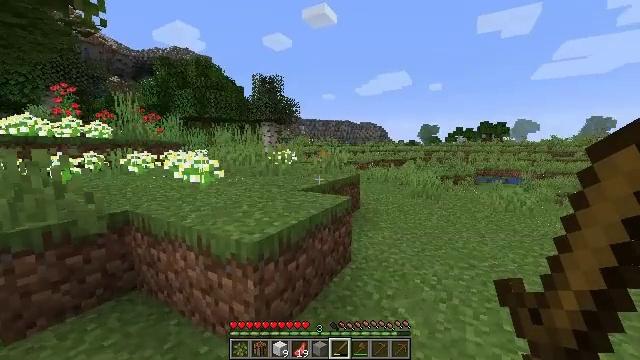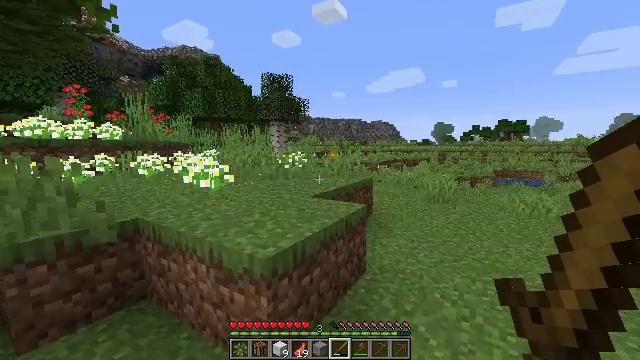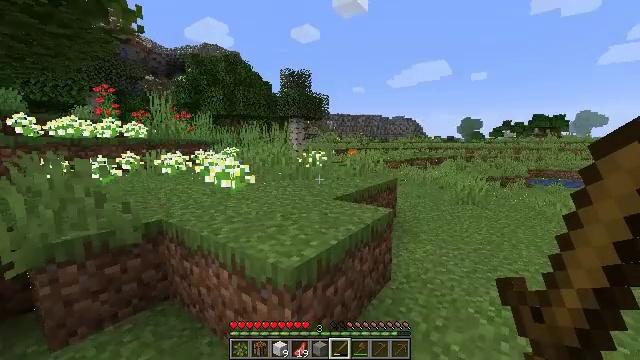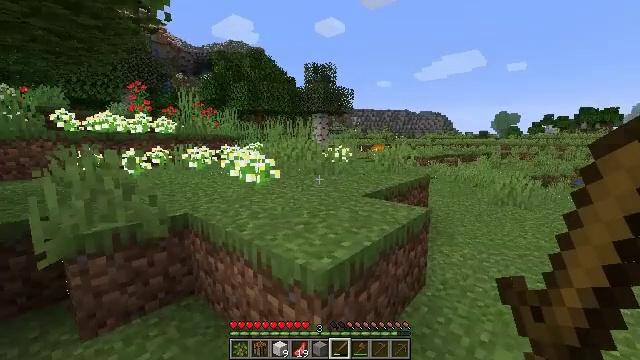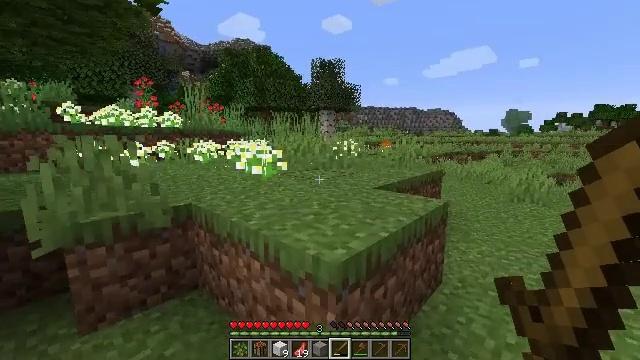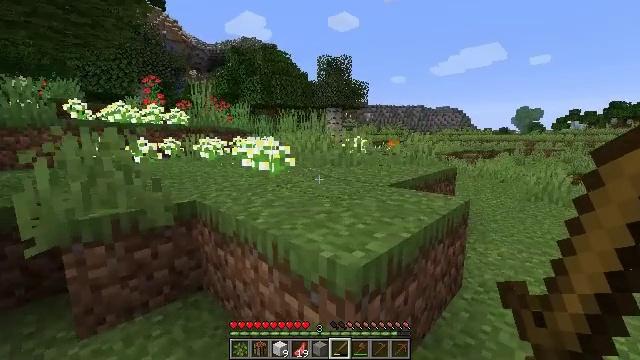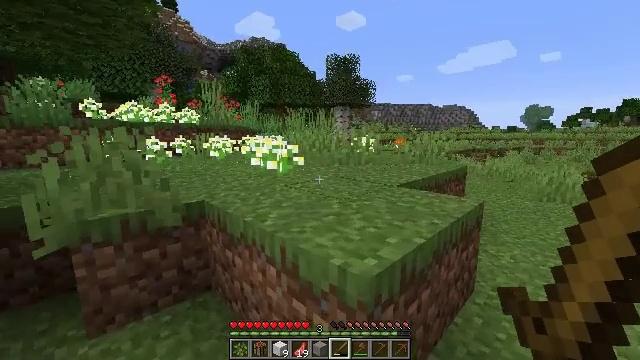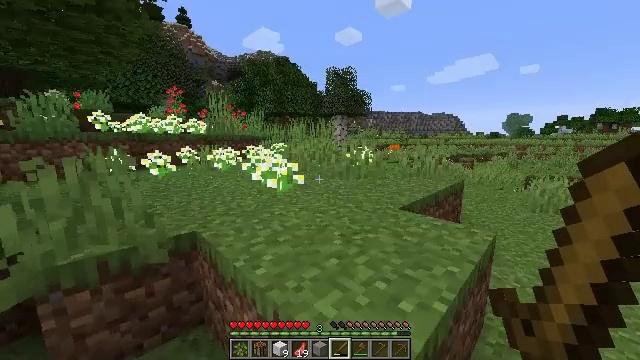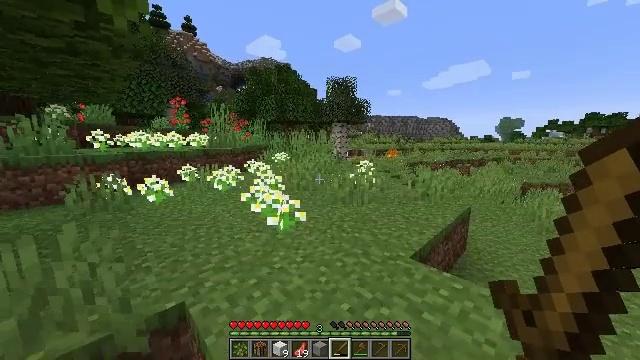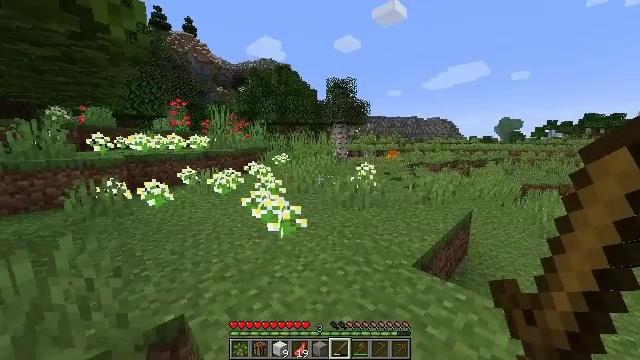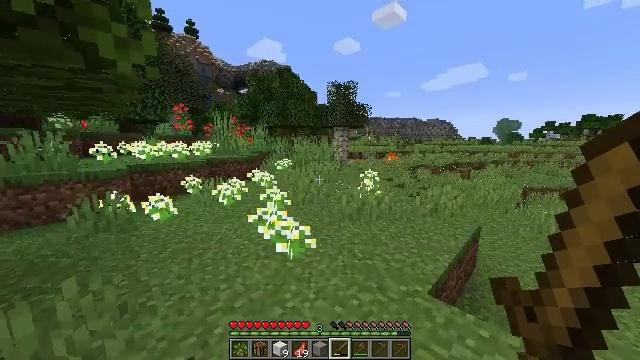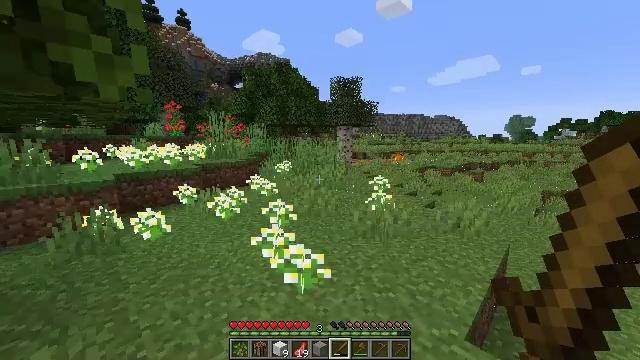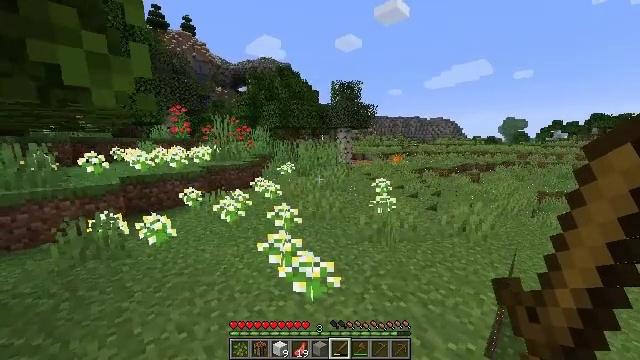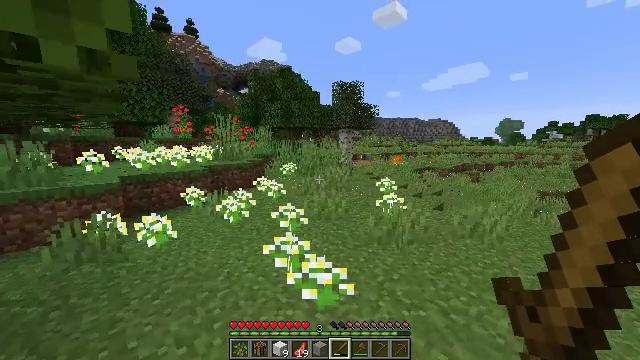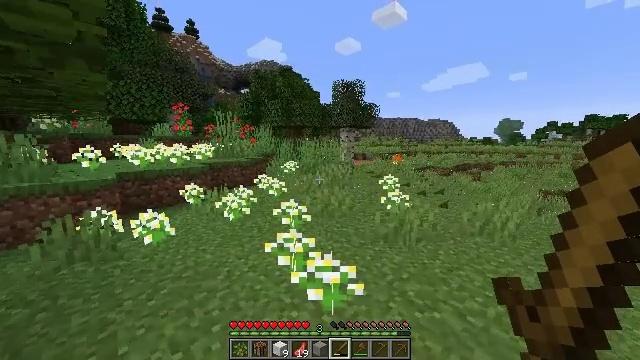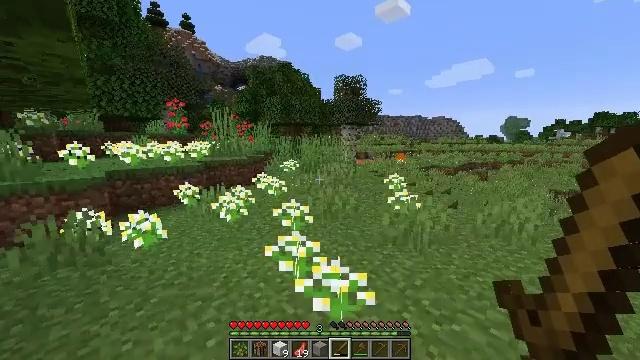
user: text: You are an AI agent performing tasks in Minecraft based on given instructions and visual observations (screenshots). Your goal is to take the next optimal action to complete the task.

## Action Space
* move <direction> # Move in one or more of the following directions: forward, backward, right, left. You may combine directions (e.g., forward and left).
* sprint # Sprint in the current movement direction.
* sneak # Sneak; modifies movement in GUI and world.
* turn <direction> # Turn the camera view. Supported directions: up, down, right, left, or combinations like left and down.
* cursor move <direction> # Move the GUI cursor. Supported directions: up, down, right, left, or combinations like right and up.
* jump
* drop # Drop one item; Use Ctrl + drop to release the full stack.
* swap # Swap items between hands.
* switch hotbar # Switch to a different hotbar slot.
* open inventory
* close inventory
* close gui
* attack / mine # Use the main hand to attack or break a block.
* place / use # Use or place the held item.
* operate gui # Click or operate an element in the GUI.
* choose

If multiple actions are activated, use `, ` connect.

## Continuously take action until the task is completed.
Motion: motion action
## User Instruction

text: Remove the fire source.
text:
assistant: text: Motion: move forward, turn left, jump
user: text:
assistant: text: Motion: move forward, turn left, jump
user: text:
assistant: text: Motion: move forward, turn left, jump
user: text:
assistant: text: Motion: move forward, turn left, jump
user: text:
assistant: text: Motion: move forward, sprint, turn left, jump
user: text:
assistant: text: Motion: move forward, sprint, turn left, jump
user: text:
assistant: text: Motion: move forward, sprint, jump
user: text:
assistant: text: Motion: move forward, sprint, jump
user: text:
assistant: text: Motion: move forward, jump
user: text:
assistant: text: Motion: move forward, jump
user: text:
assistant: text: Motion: move forward, jump
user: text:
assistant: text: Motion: move forward, jump
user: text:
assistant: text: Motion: move forward, jump
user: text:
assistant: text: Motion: move forward, jump
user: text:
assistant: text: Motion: move forward, sprint, jump
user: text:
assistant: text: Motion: move forward, sprint, jump
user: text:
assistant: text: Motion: move forward, sprint, jump
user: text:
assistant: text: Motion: move forward, sprint, jump
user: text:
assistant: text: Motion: move forward, jump
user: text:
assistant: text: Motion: move forward, turn right, jump
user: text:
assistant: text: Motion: move forward, turn right, jump
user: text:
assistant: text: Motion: move forward, turn right, jump
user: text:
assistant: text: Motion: move forward, turn right and down, jump
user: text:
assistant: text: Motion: move forward, turn right, jump
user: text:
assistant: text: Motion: move forward, turn right, jump
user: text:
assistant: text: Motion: move forward, sprint, jump
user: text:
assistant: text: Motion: move forward, sprint, jump
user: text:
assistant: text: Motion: move forward, sprint, jump
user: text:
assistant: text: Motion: move forward, sprint, jump
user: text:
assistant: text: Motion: move forward, jump